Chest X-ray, PA view. Patient: 45 years old, sex M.
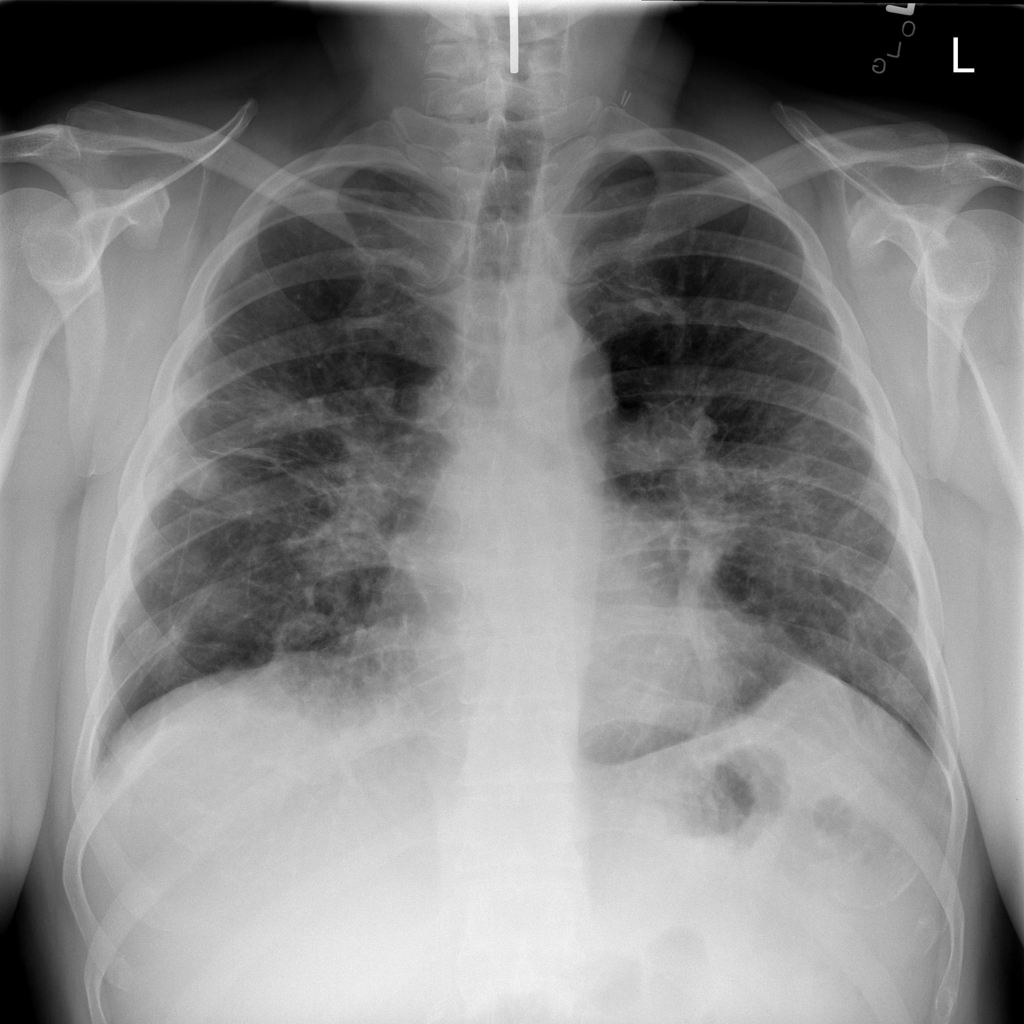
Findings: Fibrosis, Nodule